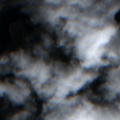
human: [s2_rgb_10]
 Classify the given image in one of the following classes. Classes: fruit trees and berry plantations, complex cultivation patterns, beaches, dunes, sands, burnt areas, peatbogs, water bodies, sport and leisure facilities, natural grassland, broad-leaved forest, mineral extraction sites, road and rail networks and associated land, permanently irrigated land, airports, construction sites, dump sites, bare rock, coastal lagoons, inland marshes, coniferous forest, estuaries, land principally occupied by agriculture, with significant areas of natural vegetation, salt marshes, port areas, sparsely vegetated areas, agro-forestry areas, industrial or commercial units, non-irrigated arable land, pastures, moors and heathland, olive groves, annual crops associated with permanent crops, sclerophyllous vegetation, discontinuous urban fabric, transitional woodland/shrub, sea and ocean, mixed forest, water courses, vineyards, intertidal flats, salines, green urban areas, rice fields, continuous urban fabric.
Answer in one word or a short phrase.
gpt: mixed forest, sea and ocean